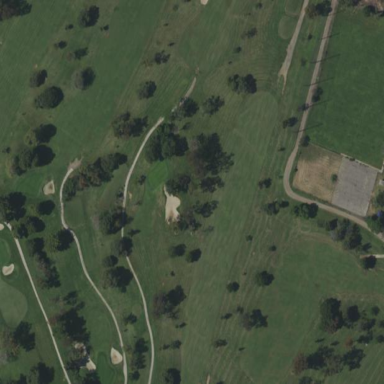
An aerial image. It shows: Golf fairway in the image.